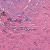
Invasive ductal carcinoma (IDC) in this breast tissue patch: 0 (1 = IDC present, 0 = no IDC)